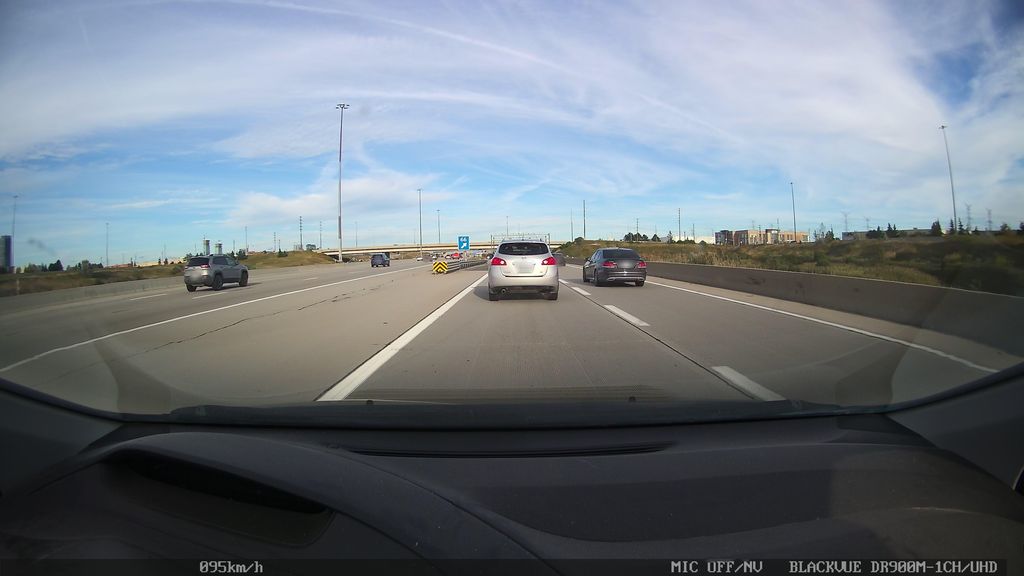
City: toronto